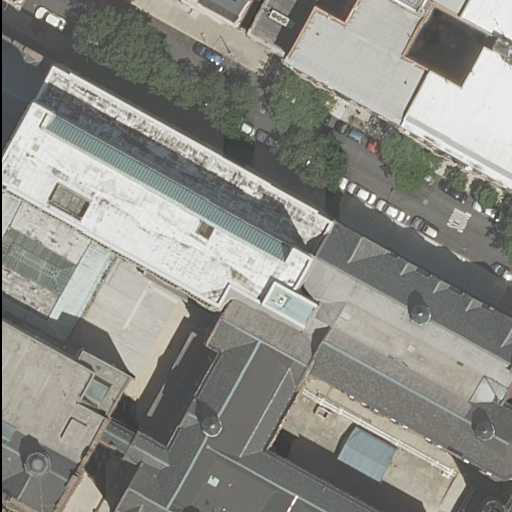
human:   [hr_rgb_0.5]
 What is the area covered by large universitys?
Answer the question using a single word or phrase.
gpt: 817m2

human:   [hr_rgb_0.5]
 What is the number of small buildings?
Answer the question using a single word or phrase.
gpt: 3

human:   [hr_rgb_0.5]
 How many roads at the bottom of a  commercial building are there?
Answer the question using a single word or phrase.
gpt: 0

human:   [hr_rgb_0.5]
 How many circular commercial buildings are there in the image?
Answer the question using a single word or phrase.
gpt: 0

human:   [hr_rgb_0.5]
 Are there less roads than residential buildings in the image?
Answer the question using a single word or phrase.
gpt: yes

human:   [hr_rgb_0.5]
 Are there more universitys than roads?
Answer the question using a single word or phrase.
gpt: no

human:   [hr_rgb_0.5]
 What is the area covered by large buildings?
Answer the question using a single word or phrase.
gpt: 4803m2

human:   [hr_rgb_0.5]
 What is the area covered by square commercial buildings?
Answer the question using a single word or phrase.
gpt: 0m2

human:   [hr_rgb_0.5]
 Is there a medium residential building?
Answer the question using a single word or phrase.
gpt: yes

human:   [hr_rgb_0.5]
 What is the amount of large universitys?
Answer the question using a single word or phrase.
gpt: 1

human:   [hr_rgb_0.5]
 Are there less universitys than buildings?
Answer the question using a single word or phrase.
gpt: yes

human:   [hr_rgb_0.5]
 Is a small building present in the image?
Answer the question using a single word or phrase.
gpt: yes

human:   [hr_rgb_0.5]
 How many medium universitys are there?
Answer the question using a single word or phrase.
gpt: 0

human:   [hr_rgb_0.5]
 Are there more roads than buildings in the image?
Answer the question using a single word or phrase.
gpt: no

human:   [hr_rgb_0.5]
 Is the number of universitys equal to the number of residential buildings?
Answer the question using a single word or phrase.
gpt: no

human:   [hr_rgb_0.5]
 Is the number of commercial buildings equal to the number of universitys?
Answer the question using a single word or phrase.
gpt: no

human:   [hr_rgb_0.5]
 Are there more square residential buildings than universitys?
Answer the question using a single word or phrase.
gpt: no

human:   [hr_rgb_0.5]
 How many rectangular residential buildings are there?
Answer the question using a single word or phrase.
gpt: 3

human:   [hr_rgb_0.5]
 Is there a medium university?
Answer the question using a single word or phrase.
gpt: no

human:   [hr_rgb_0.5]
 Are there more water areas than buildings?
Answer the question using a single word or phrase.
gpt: no

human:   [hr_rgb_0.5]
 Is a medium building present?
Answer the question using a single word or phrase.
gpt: yes

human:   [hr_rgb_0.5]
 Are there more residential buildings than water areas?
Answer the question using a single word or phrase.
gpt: yes

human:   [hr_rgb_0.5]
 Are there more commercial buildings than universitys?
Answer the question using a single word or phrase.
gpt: no

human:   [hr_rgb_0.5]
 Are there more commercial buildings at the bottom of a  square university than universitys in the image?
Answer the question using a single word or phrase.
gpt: no

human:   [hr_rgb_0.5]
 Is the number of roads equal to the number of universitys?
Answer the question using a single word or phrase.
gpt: yes

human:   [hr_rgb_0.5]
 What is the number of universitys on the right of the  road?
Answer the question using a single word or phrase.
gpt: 1

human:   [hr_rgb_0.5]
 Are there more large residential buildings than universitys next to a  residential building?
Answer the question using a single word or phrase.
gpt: yes

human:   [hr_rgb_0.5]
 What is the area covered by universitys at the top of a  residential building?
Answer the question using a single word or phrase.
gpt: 0m2

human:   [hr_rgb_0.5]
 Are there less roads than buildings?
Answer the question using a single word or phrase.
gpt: yes

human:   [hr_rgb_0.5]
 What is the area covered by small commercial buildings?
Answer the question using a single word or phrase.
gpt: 0m2

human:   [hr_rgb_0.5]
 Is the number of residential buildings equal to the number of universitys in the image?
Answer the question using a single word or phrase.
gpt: no

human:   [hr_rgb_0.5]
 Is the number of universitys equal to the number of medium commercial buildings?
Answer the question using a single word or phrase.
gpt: no

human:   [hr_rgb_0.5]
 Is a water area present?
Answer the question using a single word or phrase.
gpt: no

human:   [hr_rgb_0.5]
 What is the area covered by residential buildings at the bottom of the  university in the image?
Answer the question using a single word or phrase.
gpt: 0m2

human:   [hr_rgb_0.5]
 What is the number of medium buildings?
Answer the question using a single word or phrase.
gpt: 3

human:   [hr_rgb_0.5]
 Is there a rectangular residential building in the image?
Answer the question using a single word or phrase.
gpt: yes